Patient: sex M, age 83
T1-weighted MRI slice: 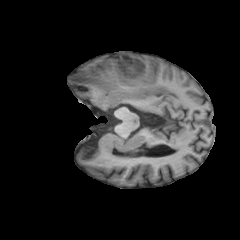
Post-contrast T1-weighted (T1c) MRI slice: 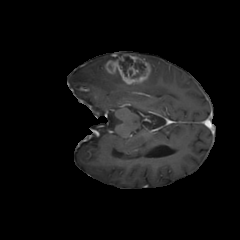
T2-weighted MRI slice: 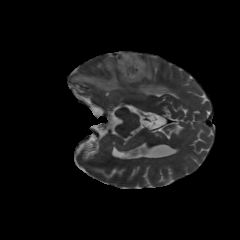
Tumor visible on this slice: yes
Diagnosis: Glioblastoma, IDH-wildtype
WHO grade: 4